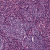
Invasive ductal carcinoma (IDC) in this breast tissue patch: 1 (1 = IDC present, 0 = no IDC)